Question: I'm creating a button dynamically. The number of button is depend on the size of arraylist. the problem is, after creating the button I will add to the layout using addview method. The problem is I'm using linear layout, as by default orientation for linear layout is horizontal, so the button will fill the layout horizontally. Because of that some of the button is not visible. What I'm trying to achieve is something look like this

My code is like below:
'''
Button[] tv = new Button[arraylist.size()];
for(int i=0;i<arraylist.size();i++){
tv[i] = new Button(getApplicationContext());
tv[i].setText(arraylist.get(i).toString());
tv[i].setTextColor(Color.parseColor("#000000"));
tv[i].setTextSize(20);
tv[i].setPadding(15, 5, 15, 5);
linearlayout.addView(tv[i]);
}
'''
If I set the orientation of linear layout to vertical the button will fill vertically. So if there any solution to create the button dynamically and fill the layout both horizontal and vertical as shown by image.
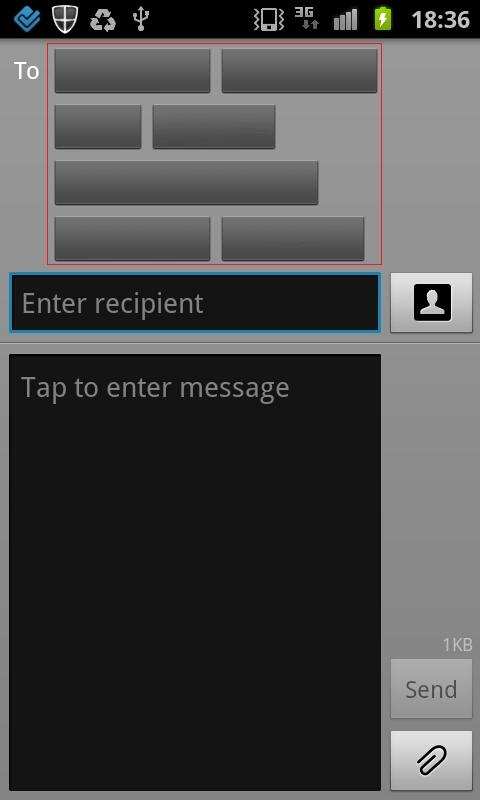
Answer: After 2 days struggling thinking bout this problem finally I've found the solution. I've try put all my contact list, store it in arraylist and create button for each element and I'm quite satisfy with the result after display on the screen. Here is how I do the trick. I really appreciate for any comment from others.
variable declaration;
'''
int currWidth;
int currCounter;
boolean isNewLine;
LinkedList<HashMap<String,Object>> button;
ArrayList<String> nameNumber = new ArrayList<String>();
contactWrapper = (LinearLayout) findViewById(R.id.multiple_selection);
'''
create button onClick event;
'''
for(int i=0;i<nameNumber.size();i++){
tv[i] = new Button(getApplicationContext());
String[] namePhone = nameNumber.get(i).toString().split("@@");
phoneNumber.add(namePhone[1]);
tv[i].setText(namePhone[0]);
tv[i].setTag(namePhone[1]);
tv[i].setTextColor(Color.parseColor("#000000"));
tv[i].setTextSize(20);
tv[i].setPadding(15, 5, 15, 5);
tv[i].measure(LayoutParams.WRAP_CONTENT, LayoutParams.WRAP_CONTENT);
HashMap<String, Object> map = new HashMap<String,Object>();
map.put("button", tv[i]);
map.put("width", tv[i].getMeasuredWidth());
button.add(map);
}
drawLayout();
'''
drawlayout method is where I add button and arrange accordingly to fit the layout;
'''
public void drawLayout(){
int counter=0;
contactWrapper.setOrientation(LinearLayout.VERTICAL);
currCounter=0;
currWidth=0;
isNewLine=false;
LinearLayout[] row = new LinearLayout[nameNumber.size()];
row[currCounter] = new LinearLayout(getApplicationContext());
@SuppressWarnings("rawtypes")
Iterator it = button.iterator();
for(int i = 0; i<button.size(); i++){
it.next();
row[currCounter].setLayoutParams(new LinearLayout.LayoutParams(LinearLayout.LayoutParams.FILL_PARENT,LinearLayout.LayoutParams.WRAP_CONTENT));
currWidth += Integer.parseInt(button.get(i).get("width").toString());
if(isNewLine){
if(currWidth < contactWrapper.getWidth()){
row[currCounter].addView((View) button.get(i).get("button"));
if(!it.hasNext()){
contactWrapper.addView(row[currCounter]);
}else{
if(contactWrapper.getWidth()<(currWidth+Integer.parseInt(button.get(i+1).get("width").toString()))){
isNewLine=true;
contactWrapper.addView(row[currCounter]);
currCounter+=1;
row[currCounter] = new LinearLayout(getApplicationContext());
currWidth=0;
}else{
isNewLine=false;
}
}
}else{
isNewLine=true;
contactWrapper.addView(row[currCounter]);
currCounter+=1;
row[currCounter] = new LinearLayout(getApplicationContext());
currWidth=0;
}
}else{
if(currWidth < contactWrapper.getWidth()){
if(!it.hasNext()){
row[currCounter].addView((View) button.get(i).get("button"));
contactWrapper.addView(row[currCounter]);
}else{
row[currCounter].addView((View) button.get(i).get("button"));
if(contactWrapper.getWidth()<(currWidth+Integer.parseInt(button.get(i+1).get("width").toString()))){
isNewLine=true;
contactWrapper.addView(row[currCounter]);
currCounter+=1;
row[currCounter] = new LinearLayout(getApplicationContext());
currWidth=0;
}else{
isNewLine=false;
}
}
}else{
isNewLine=true;
contactWrapper.addView(row[currCounter]);
currCounter+=1;
row[currCounter] = new LinearLayout(getApplicationContext());
currWidth=0;
}
}
counter++;
}
}
'''
this code quite messy + I'm not fully utilize the size of array for
'''
LinearLayout[] row = new LinearLayout[nameNumber.size()];
'''
but it work for me.